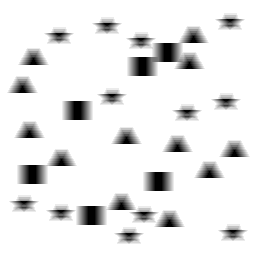
Squares: 6
Triangles: 12
Stars: 12
Total shapes: 30